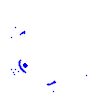
Particle: pion